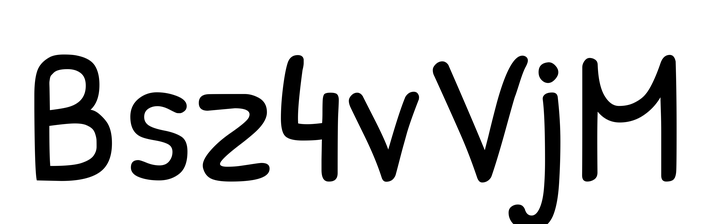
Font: PatrickHand-Regular